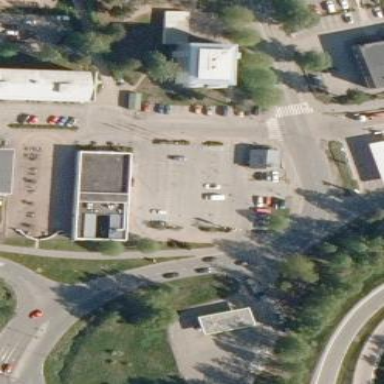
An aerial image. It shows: Retail area.